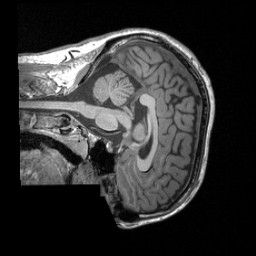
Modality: T1w
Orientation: sagittal
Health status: healthy
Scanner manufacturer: siemens
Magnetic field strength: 3 T
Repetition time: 2.3 s
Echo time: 0.00285 s